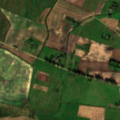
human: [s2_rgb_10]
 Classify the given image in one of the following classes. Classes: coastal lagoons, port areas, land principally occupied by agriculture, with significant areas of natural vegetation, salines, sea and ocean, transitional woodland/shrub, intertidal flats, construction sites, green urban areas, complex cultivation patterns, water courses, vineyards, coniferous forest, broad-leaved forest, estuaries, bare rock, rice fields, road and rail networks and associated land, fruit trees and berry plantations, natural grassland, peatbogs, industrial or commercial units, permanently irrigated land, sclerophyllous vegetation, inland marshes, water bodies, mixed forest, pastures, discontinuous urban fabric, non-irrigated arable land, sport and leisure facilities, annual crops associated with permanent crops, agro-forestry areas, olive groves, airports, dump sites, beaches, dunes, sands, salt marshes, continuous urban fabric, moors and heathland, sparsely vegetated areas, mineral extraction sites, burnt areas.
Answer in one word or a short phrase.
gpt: non-irrigated arable land, complex cultivation patterns